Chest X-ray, PA view. Patient: 28 years old, sex F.
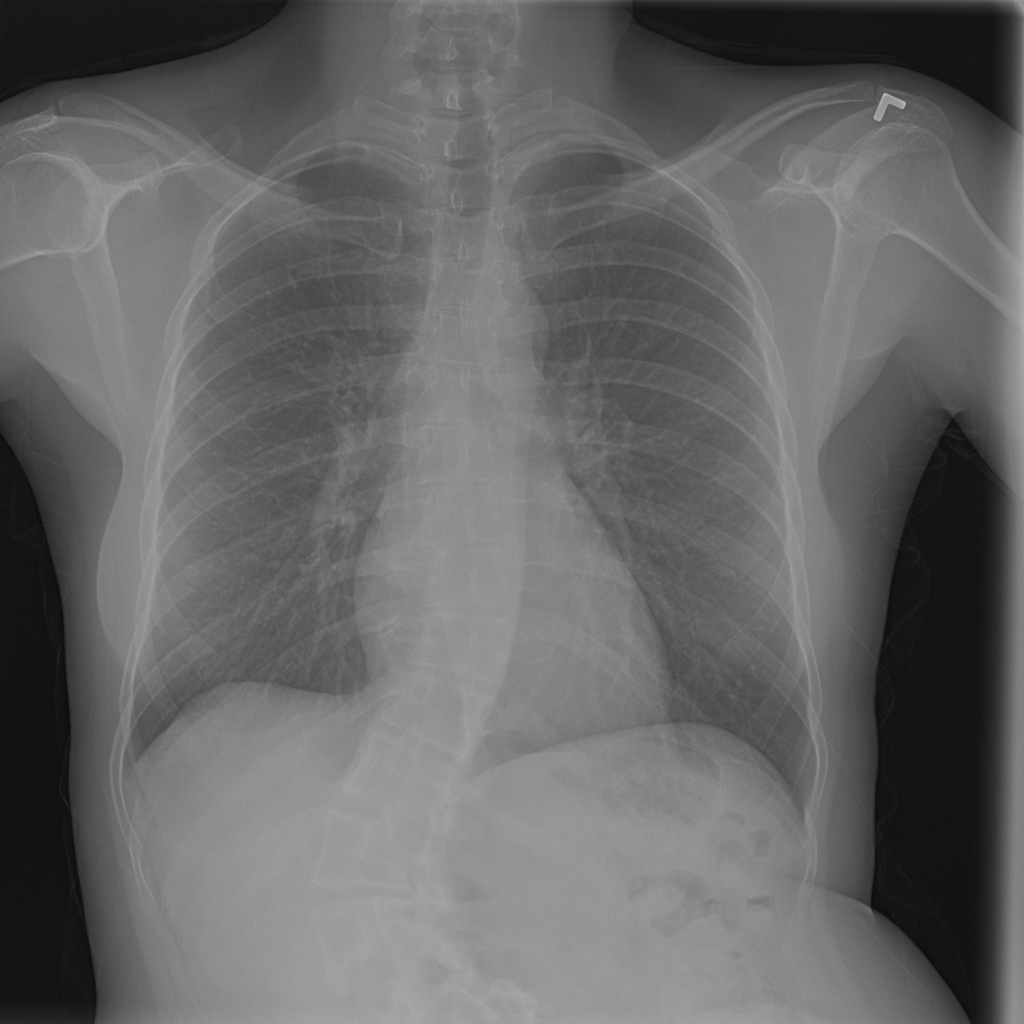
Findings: No Finding